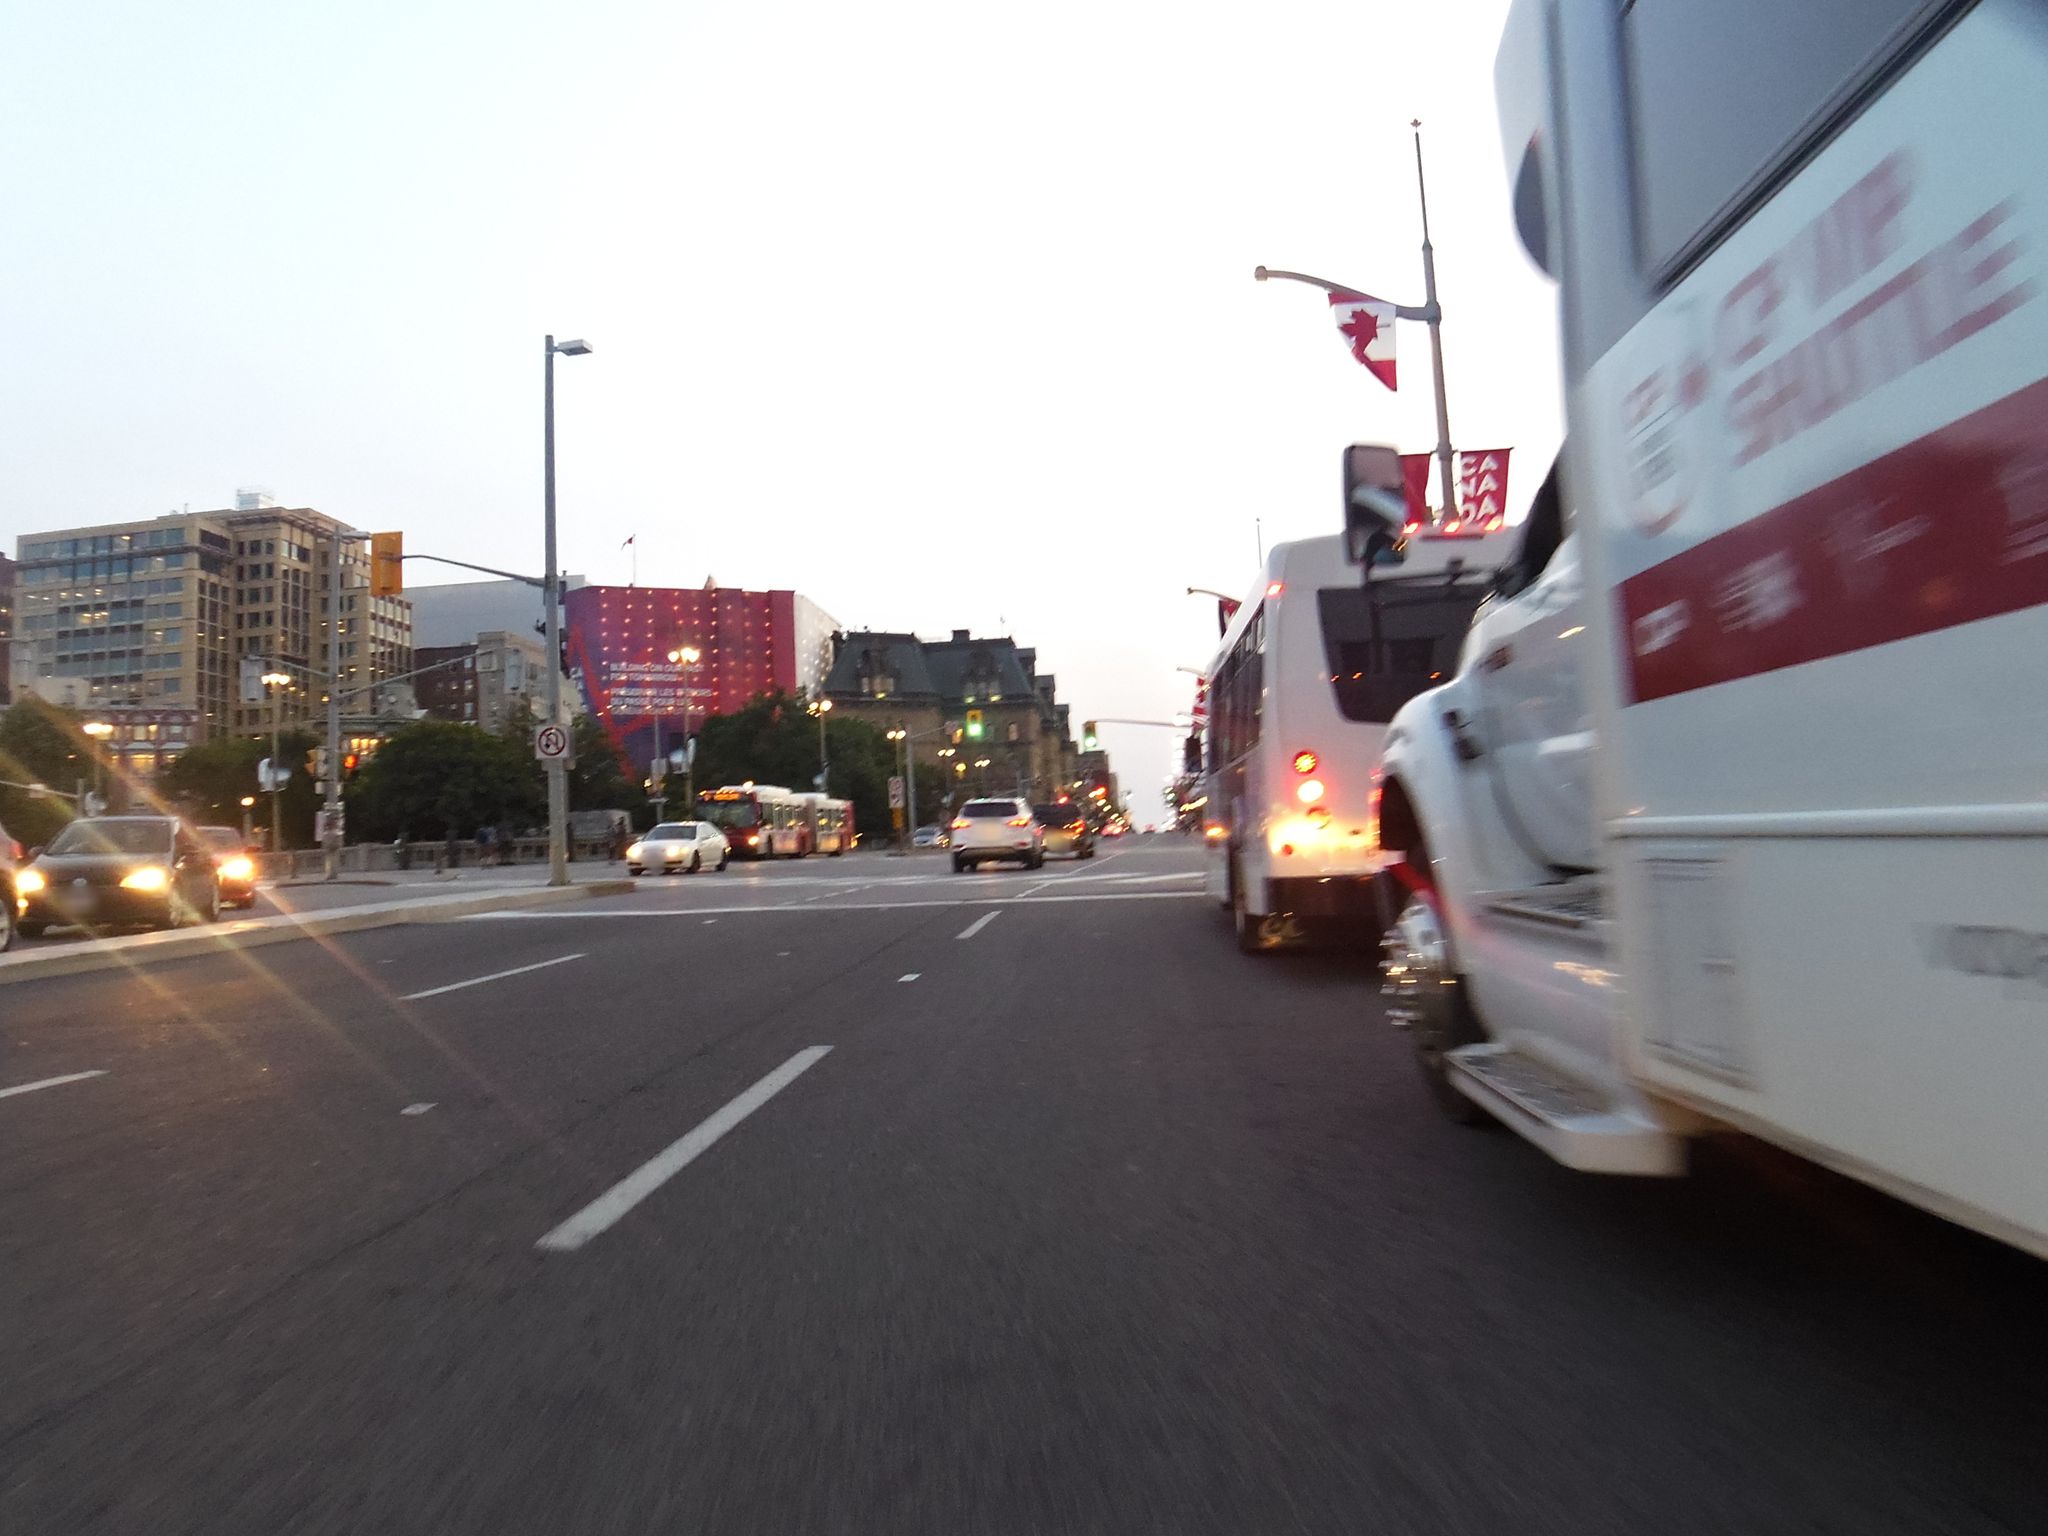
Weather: clear
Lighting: day
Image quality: good
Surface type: cycling surface
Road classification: secondary
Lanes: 2, 3
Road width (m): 4
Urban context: urban centre
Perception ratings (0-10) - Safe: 1.14, Lively: 4.43, Beautiful: 5.41, Boring: 1.29, Depressing: 7.04, Wealthy: 2.03